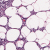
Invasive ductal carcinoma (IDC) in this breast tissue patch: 1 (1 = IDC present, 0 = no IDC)